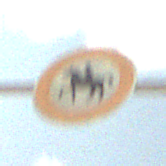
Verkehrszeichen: VerbotReiter
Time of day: Midday
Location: Outdoor (Beach)
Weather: PartlyCloudy
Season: NotSpecified
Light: Natural